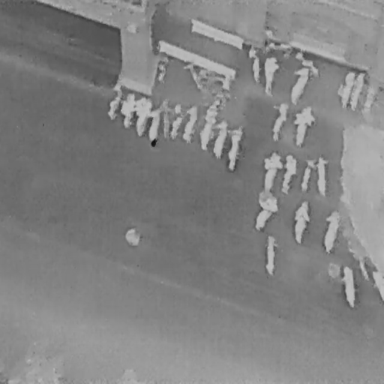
There are 29 objects shown in the infrared image, including 27 Bicycles, and two DontCares.